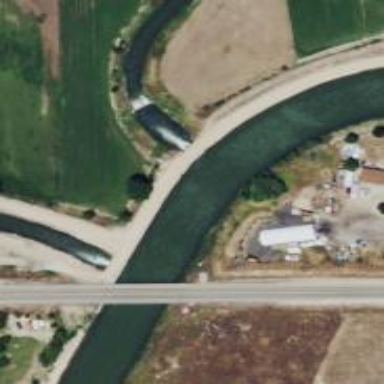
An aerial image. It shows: Canal.